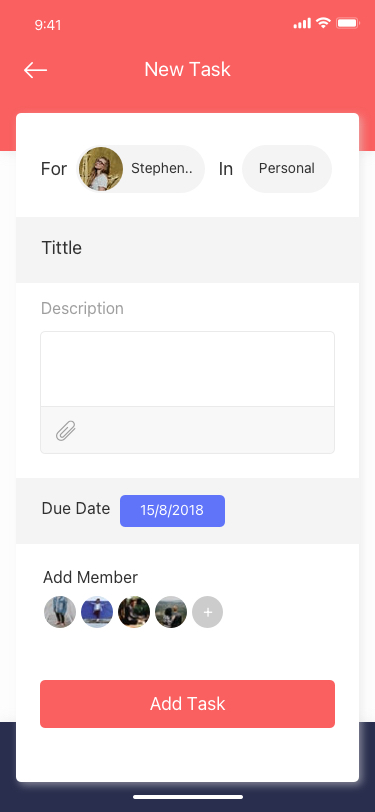
Text in this UI design:
Profile
Quick Note
Menu
My Task
+
New Task
Add Task
Stephen..
For
+
Add Member
Due Date
15/8/2018
In
Personal
Tittle
Description